Question: Count the number of objects in the diagram.
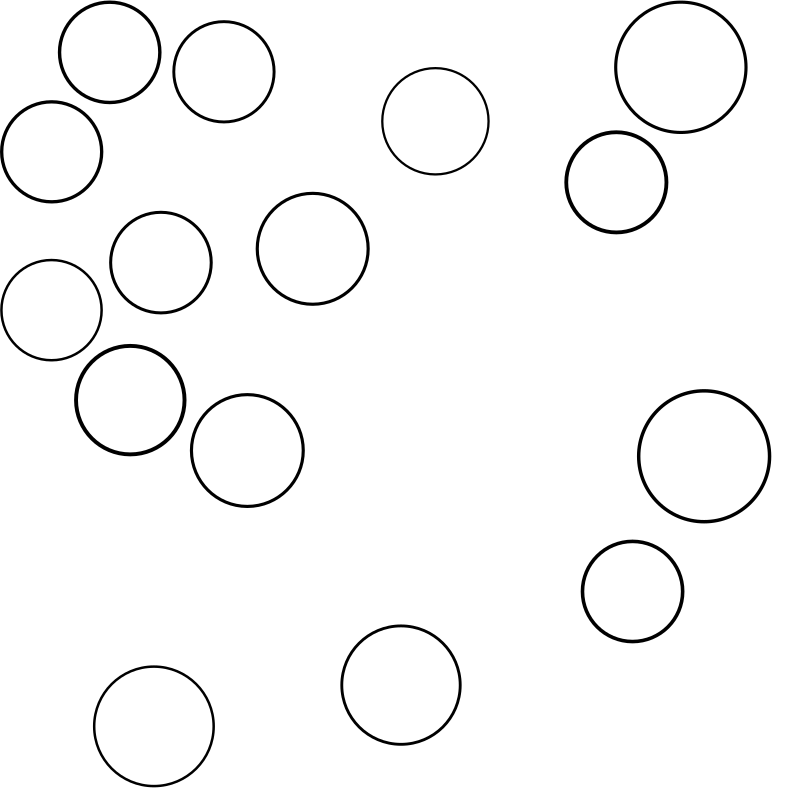
Answer: 15